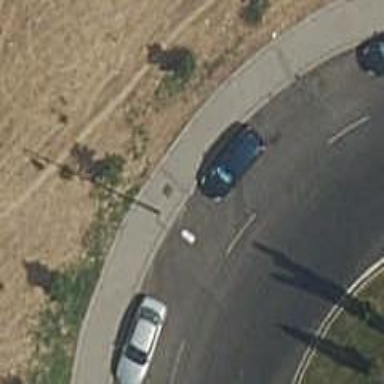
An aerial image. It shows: Roundabout on residential road with asphalt surface.